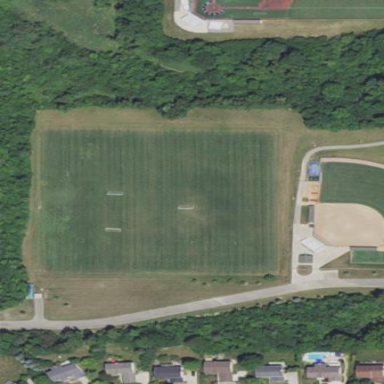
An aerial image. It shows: Lacrosse pitch for leisure sports activities.